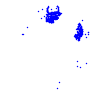
Particle: pion